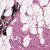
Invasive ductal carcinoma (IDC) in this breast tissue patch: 0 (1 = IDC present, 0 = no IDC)